Question: I have a data load in nested json format and I want to get a nested dataframe
'''
{
"page_count": 21,
"page_number": 1,
"page_size": 300,
"total_records": 6128,
"registrants": [
{
"id": "23lnTNqyQ3qkthfghjgkk",
"first_name": "HUGO",
"last_name": "MACHA ILLEN",
"email": "hugreb@hotmail.com",
"address": "",
"city": "",
"country": "",
"zip": "",
"state": "",
"phone": "",
"industry": "",
"org": "",
"job_title": "",
"purchasing_time_frame": "",
"role_in_purchase_process": "",
"no_of_employees": "",
"comments": "",
"custom_questions": [
{
"title": "Departamento/ Region",
"value": ""
},
{
"title": "Genero",
"value": "Masculino"
},
{
"title": "Edad",
"value": "De 35 a 55 anos"
},
{
"title": "Nivel de estudio",
"value": "Tecnico / Superior"
},
{
"title": "?Eres cliente de una entidad financiera?",
"value": "Si"
},
{
"title": "?Tiene una empresa?",
"value": "Si"
}
'''
I use this funtion:
pat is the file json
'''
df = pd.json_normalize(json.loads(pat.explode("custom_questions").to_json(orient="records")))
'''
but it didn't work for the output i wanted.
I want get someone like this:

I want the value of the "titles", that is, the keys" to be displayed as the column headers and the value of "value" as the data. As well as the image that is attached
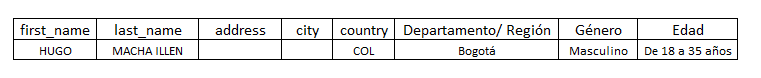
Answer: you can use json_normalize:
'''
df = pd.DataFrame(your_json['registrants']).explode('custom_questions').reset_index(drop=True)
df=df.join(pd.json_normalize(df.pop('custom_questions')))
#convert rows to columns. Set index first 17 columns. We will not use theese.
df=df.set_index(df.columns[0:17].to_list())
dfx=df.pivot_table(values='value',columns='title',aggfunc=list).apply(pd.Series.explode).reset_index(drop=True)
#we have duplicate rows. Drop them
df=df.reset_index().drop(['value','title'],axis=1).drop_duplicates().reset_index(drop=True)
df=df.join(dfx)
'''
| | id | first_name | last_name | email | address | city | country | zip | state | phone | industry | org | job_title | purchasing_time_frame | role_in_purchase_process | no_of_employees | comments | Departamento/ Region | Edad | Genero | Nivel de estudio | ?Eres cliente de una entidad financiera? | ?Tiene una empresa? |
|---:|:----------------------|:-------------|:--------------|:-------------------|:----------|:-------|:----------|:------|:--------|:--------|:-----------|:------|:------------|:------------------------|:---------------------------|:------------------|:-----------|:-----------------------|:----------------|:----------|:-------------------|:-------------------------------------------|:----------------------|
| 0 | 23lnTNqyQ3qkthfghjgkk | HUGO | MACHA ILLEN | hugreb@hotmail.com | | | | | | | | | | | | | | | De 35 a 55 anos | Masculino | Tecnico / Superior | Si | Si |
'''
'''